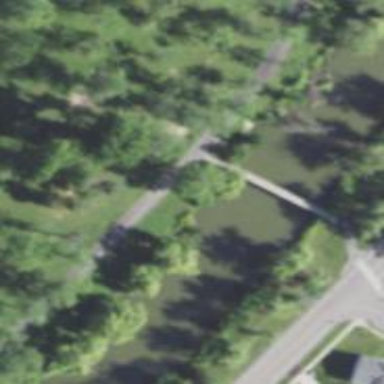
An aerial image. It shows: Track footway on bridge.